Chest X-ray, PA view. Patient: 58 years old, sex M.
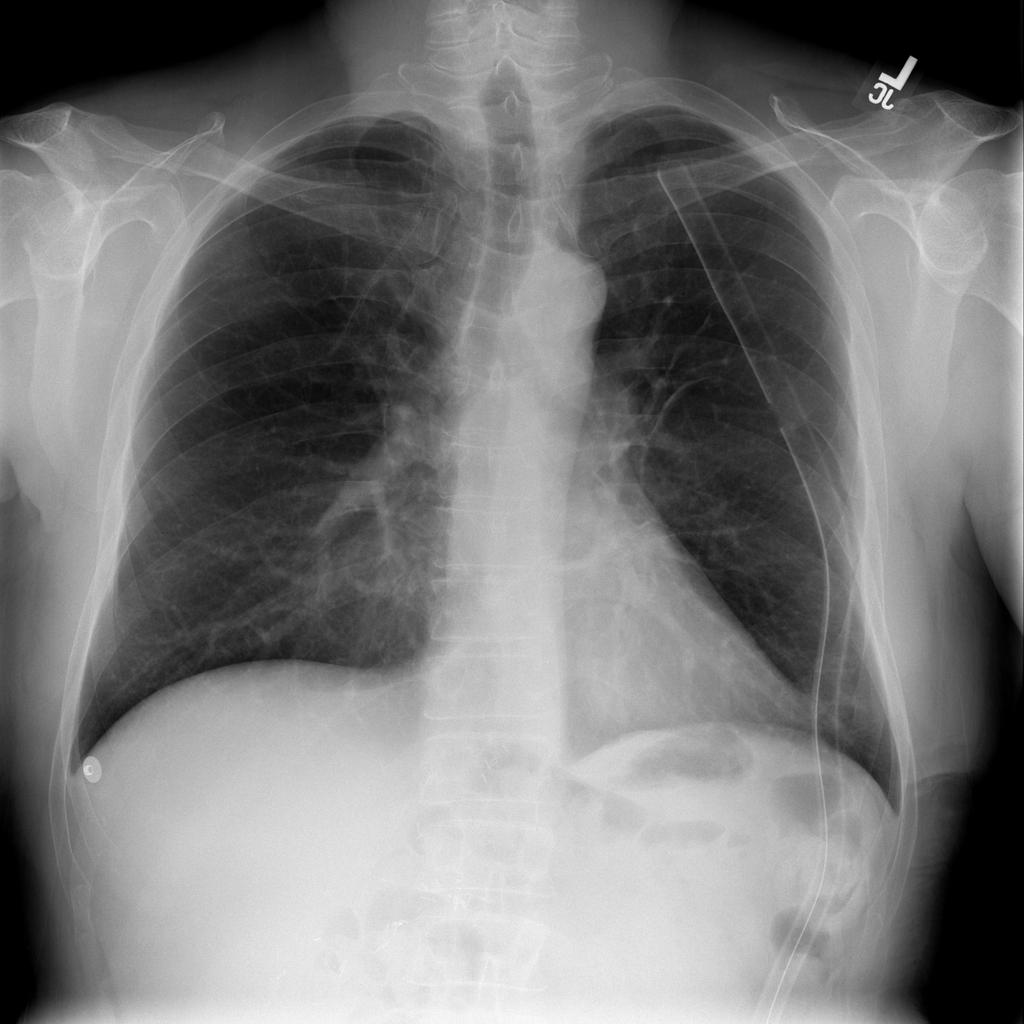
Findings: No Finding